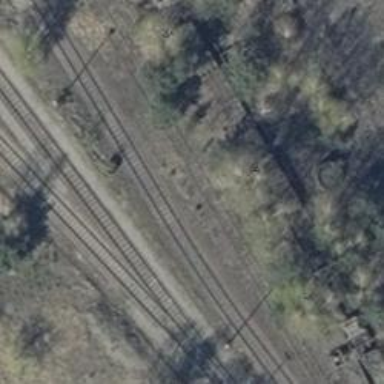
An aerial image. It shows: Disused railway yard.